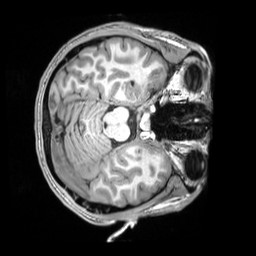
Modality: T1w
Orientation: axial
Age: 26
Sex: male
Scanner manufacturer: siemens
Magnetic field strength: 3 T
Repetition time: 2.5 s
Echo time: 0.00343 s